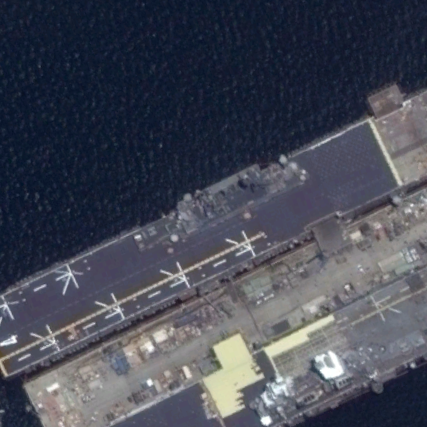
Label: assault